Interaction volume radius: 5 \u00c5
Interaction volume height: 35 \u00c5
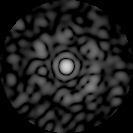
Disorder parameter: 0.8123